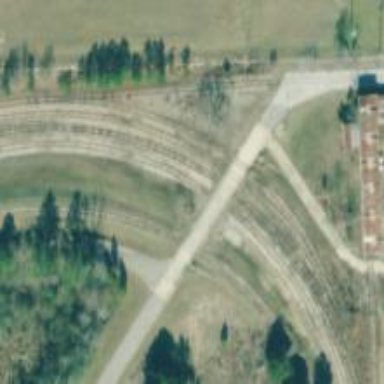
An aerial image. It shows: Level crossing along the railway.